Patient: sex F, age 59
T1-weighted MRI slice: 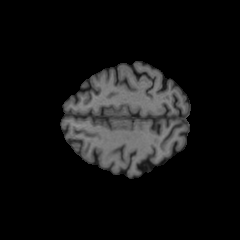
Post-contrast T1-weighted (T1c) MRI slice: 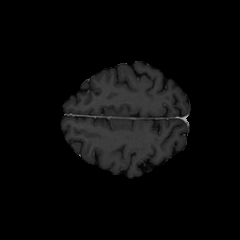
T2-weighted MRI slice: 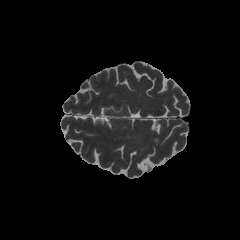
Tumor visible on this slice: no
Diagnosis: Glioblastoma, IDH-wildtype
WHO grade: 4